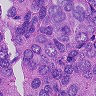
Metastatic tissue present: yes